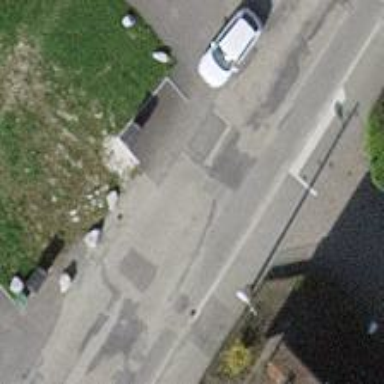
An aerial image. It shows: Residential road with asphalt surface and sidewalk.